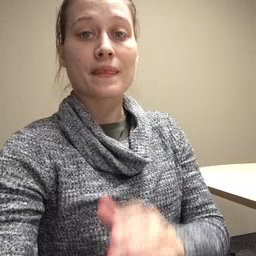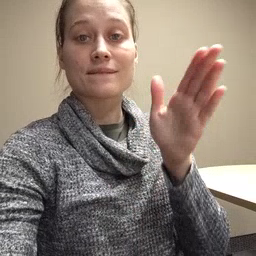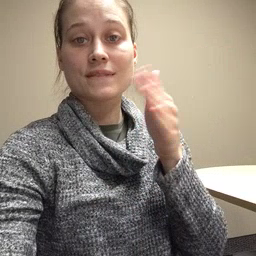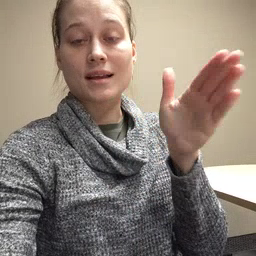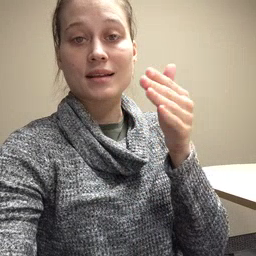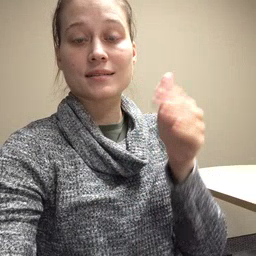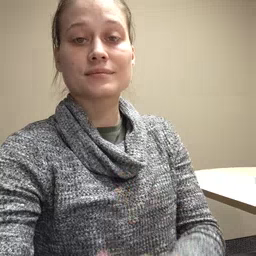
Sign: flag